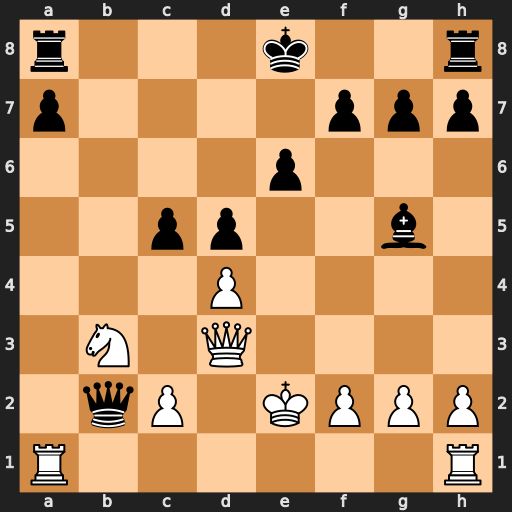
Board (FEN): r3k2r/p4ppp/4p3/2pp2b1/3P4/1N1Q4/1qP1KPPP/R6R
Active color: w
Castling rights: kq
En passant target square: -
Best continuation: Qb5+ Kf8 Qxc5+